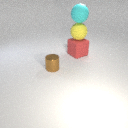
large yellow rubber sphere above large red rubber cube